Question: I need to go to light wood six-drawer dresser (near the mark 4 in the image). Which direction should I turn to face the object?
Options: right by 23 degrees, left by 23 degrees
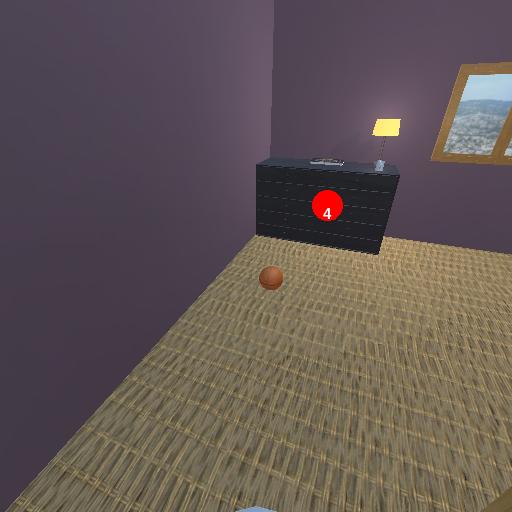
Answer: right by 23 degrees